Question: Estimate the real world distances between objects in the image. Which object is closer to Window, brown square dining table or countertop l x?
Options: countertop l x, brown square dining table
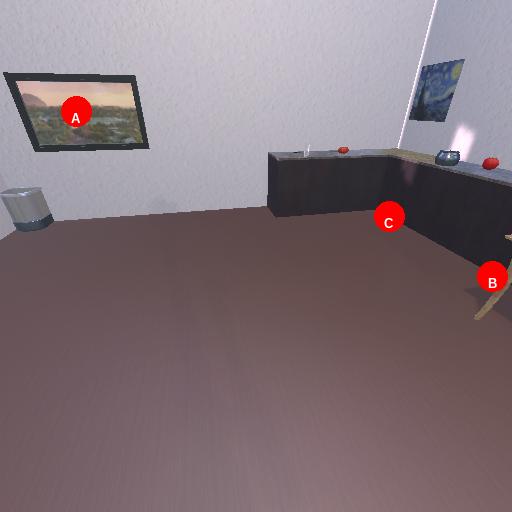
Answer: countertop l x